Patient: sex F, age 65
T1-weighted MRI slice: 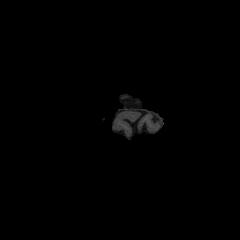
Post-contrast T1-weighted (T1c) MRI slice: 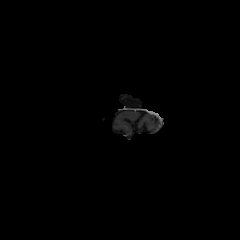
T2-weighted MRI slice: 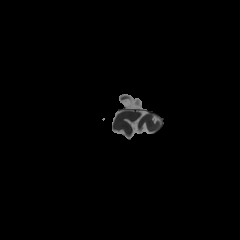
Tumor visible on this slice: no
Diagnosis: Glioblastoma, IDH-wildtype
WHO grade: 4